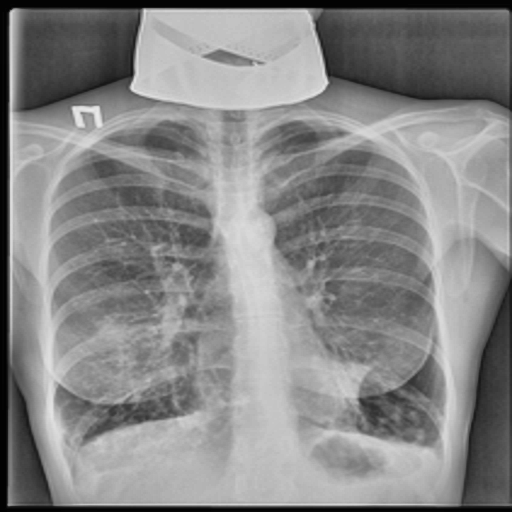
Finding: TUBERCULOSIS